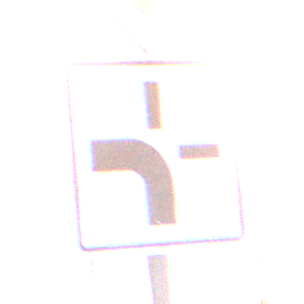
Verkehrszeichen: VerlaufVorfahrtsstrasse1
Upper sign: Vorfahrtsstrasse
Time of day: SunriseSunset
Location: Outdoor (Urban)
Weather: Clear
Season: NotSpecified
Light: Natural